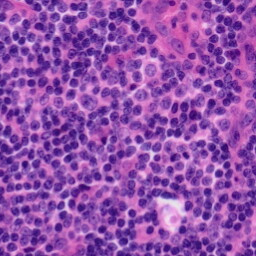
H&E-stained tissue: Tonsil